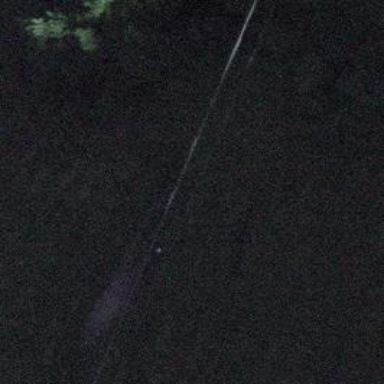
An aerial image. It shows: Minor power line.